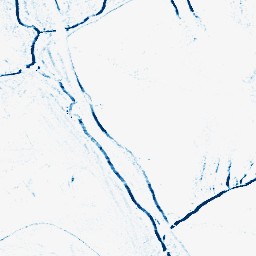
Category: morphological
Decomposition family: morphological_rect
Decomposition parameters: operation: closing
width: 5
height: 3
Upsampling method: bspline
Upsampling parameters: scale: 4
Upsampling scale: 4